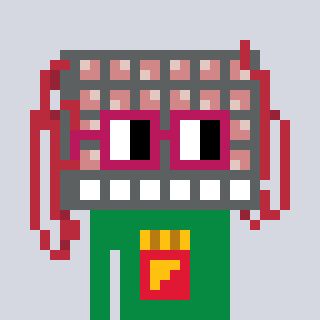
a pixel art character with square dark red glasses, a turing-shaped head and a green-colored body on a cool background